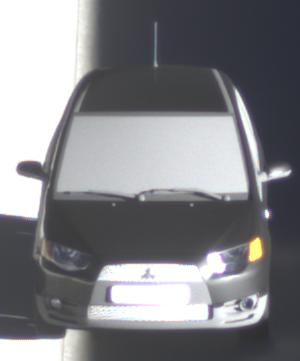
Make: Mitsubishi
Model: Colt 1.1
Detailed model: Colt (VI)
Model produced from: 2008/11
Model produced until: 2010/10
Doors: 3
Color: black
Road condition: dry road
Daytime: sunrise or sunset
Contrast: high contrast